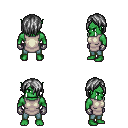
a pixel art fantasy rpg character, male body template, orc, green skin, white tunic, teal pants, gray bangs hairstyle, metal gloves, four views (front, back, left, right), 2x2 character sprite sheet, small pixel art, hard edges, no anti-aliasing